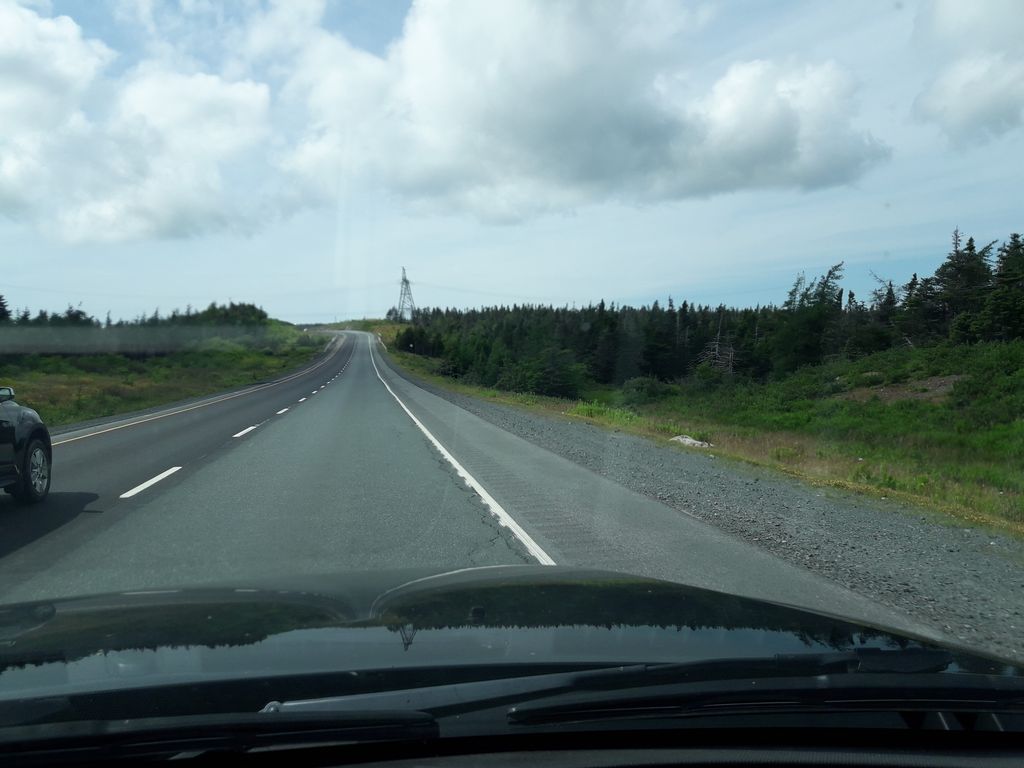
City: st_johns